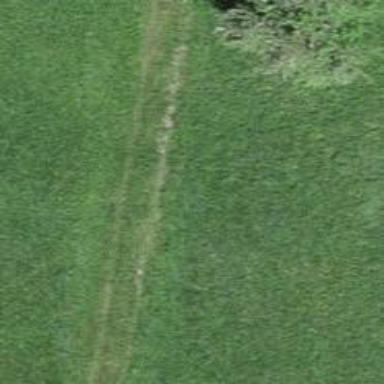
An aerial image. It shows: Grassy track with grade5 tracktype.